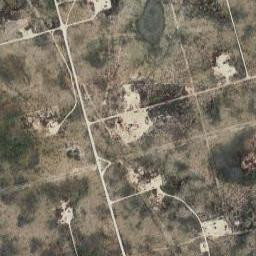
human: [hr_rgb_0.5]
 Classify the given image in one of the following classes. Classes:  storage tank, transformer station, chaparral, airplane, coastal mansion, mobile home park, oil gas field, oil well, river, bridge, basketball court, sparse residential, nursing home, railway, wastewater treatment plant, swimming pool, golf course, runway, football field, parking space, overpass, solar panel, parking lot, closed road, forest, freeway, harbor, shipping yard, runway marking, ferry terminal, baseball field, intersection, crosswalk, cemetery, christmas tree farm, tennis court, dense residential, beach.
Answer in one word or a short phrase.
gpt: oil gas field